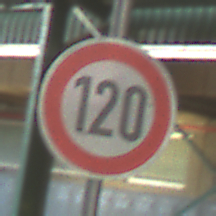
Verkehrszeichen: Geschwindigkeit120
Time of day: MorningAfternoon
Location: Roofed (Special)
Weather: NotSpecified
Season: NotSpecified
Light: Artificial